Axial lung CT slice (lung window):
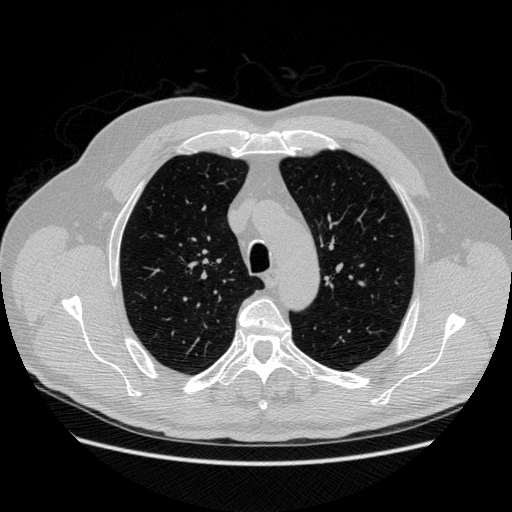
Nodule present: no